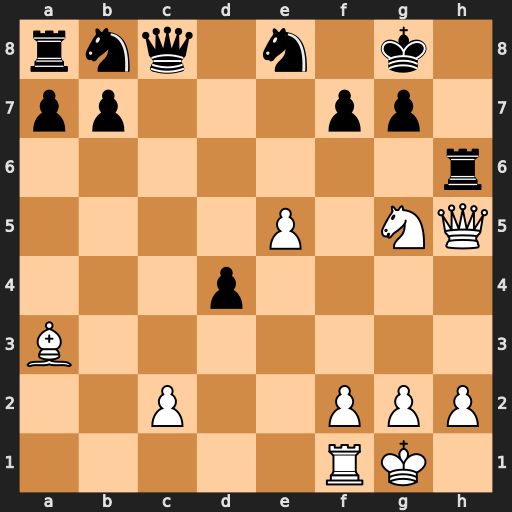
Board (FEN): rnq1n1k1/pp3pp1/7r/4P1NQ/3p4/B7/2P2PPP/5RK1
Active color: w
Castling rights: -
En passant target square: -
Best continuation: Qxf7+ Kh8 Qf8#